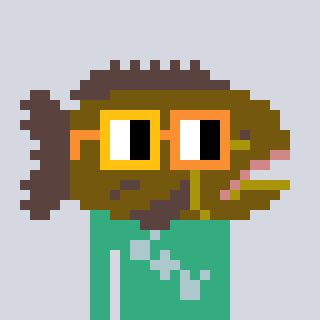
a pixel art character with square yellow and orange glasses, a grouper-shaped head and a teal-colored body on a cool background